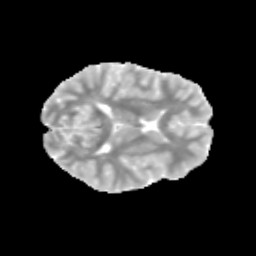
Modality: MD
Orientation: axial
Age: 9
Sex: male
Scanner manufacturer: siemens
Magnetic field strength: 3 T
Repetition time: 3.8 s
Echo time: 0.07 s